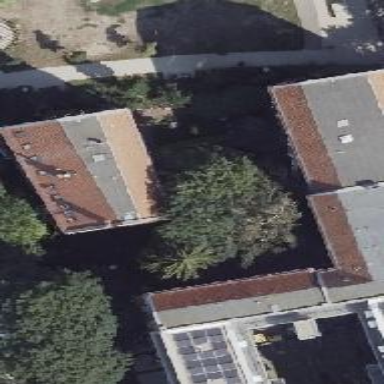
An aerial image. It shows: Building consisting of apartments with double saltbox roof shape.